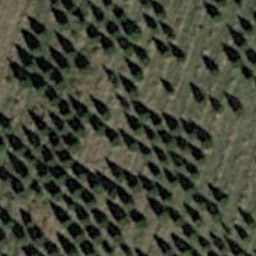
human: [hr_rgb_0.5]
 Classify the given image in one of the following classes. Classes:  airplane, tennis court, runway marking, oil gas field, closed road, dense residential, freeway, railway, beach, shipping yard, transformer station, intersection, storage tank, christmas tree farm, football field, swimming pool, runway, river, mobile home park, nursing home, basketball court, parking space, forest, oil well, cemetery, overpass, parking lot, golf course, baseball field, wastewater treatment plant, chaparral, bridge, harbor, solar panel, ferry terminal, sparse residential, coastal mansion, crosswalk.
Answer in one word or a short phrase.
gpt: christmas tree farm